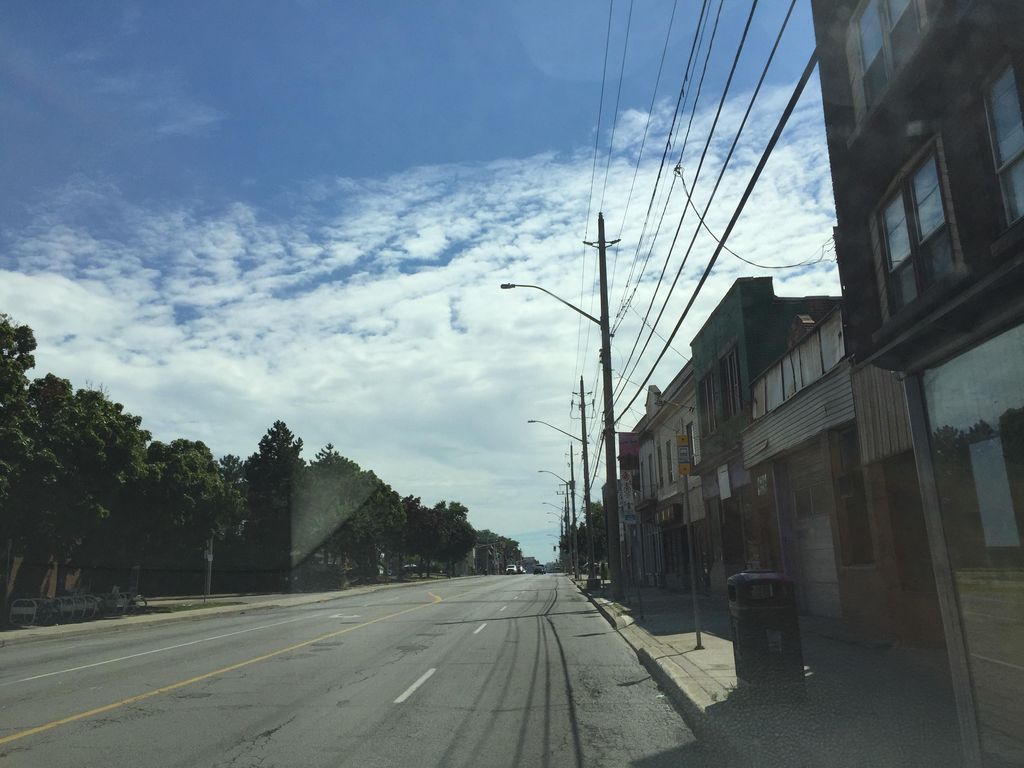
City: hamilton